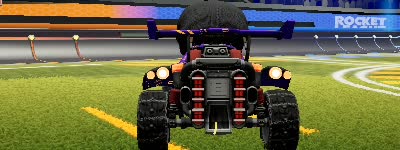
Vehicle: octane